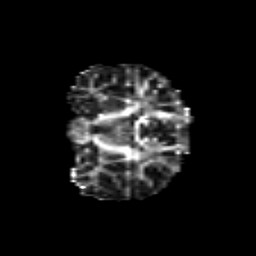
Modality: FA
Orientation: coronal
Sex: female
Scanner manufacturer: siemens
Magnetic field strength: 3 T
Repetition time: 5 s
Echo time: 0.071 s